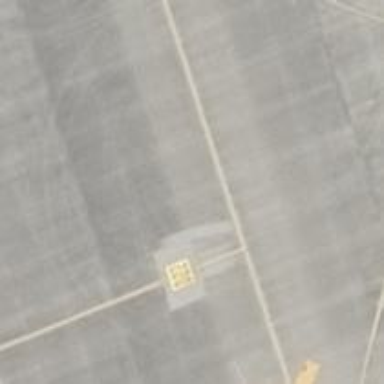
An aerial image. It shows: Parking position at the airport with concrete surface.